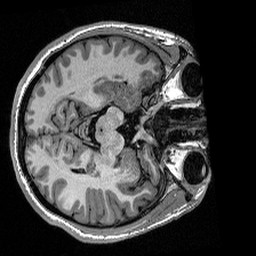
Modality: T1w
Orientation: axial
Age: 24
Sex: female
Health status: healthy
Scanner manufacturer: siemens
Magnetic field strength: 1.5 T
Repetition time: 2.73 s
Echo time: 0.00357 s